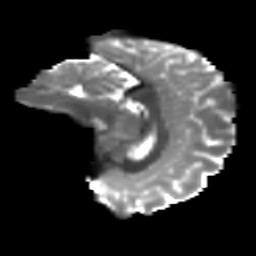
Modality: T2w
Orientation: sagittal
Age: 18
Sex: male
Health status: ill
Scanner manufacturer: ge
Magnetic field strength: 3 T
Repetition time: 6.752 s
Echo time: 0.079 s